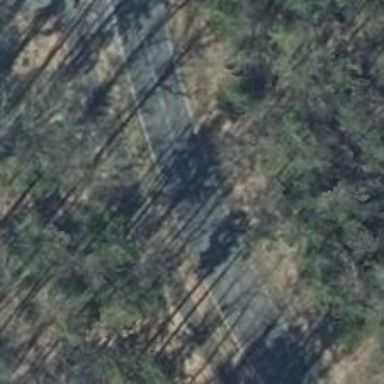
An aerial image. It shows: Tertiary road with asphalt surface.